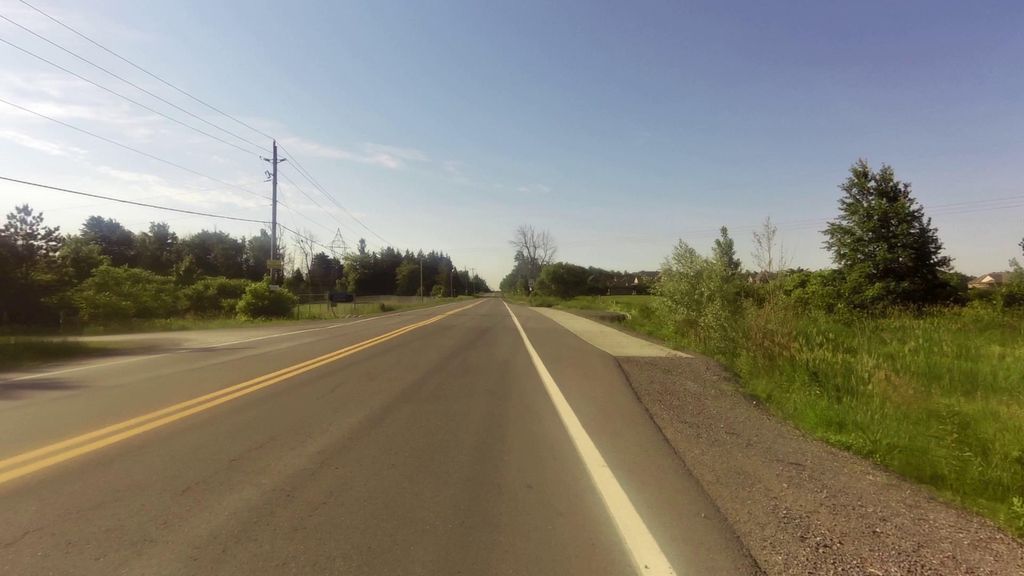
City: ottawa-gatineau